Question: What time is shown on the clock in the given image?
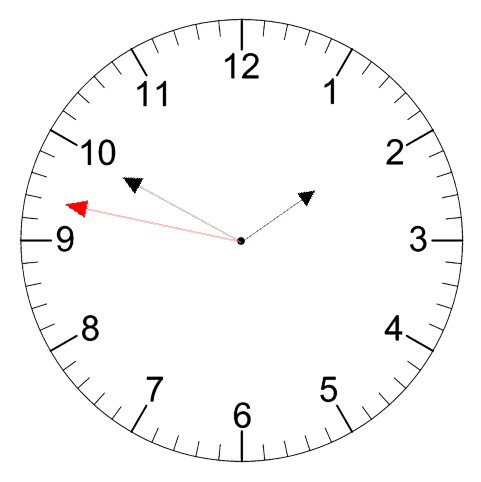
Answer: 01:49:47